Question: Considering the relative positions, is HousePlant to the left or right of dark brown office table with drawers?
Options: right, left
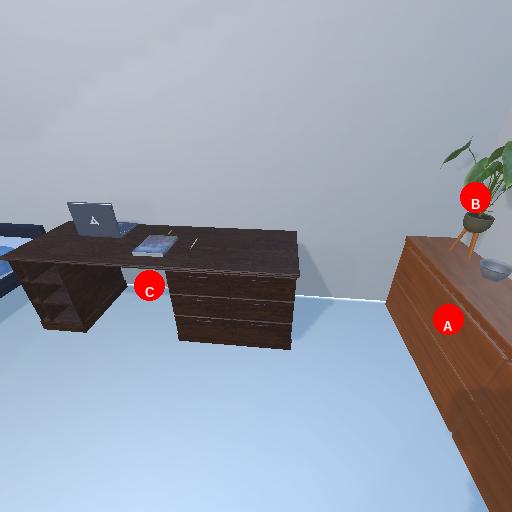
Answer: right